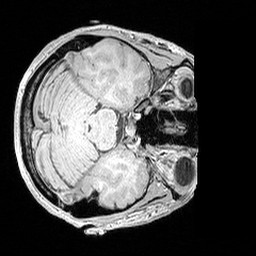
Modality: MP2RAGE
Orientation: axial
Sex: female
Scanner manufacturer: siemens
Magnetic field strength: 3 T
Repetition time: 5 s
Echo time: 0.00292 s